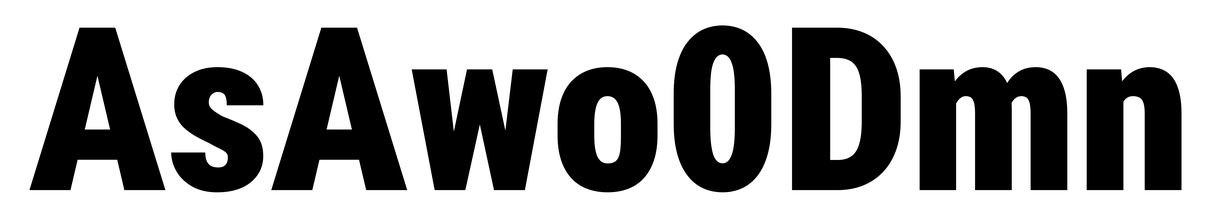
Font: Roboto_Condensed_Black